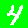
Digit: 4